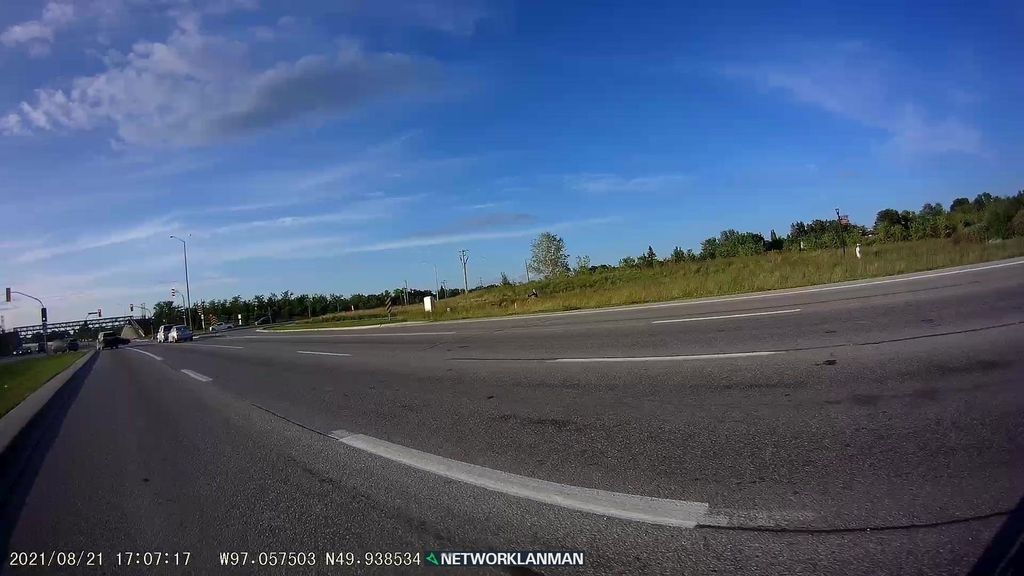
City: winnipeg